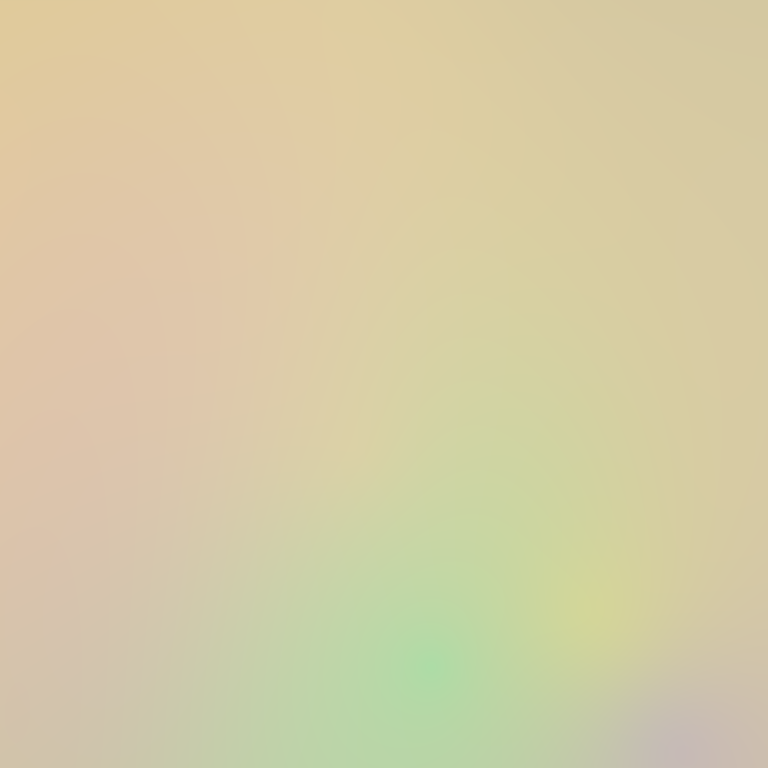
Abstract light effect, smooth gradient from soft beige to gentle green, calm atmosphere, diffuse light, no room, no furniture, no objects.